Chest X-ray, PA view. Patient: 19 years old, sex M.
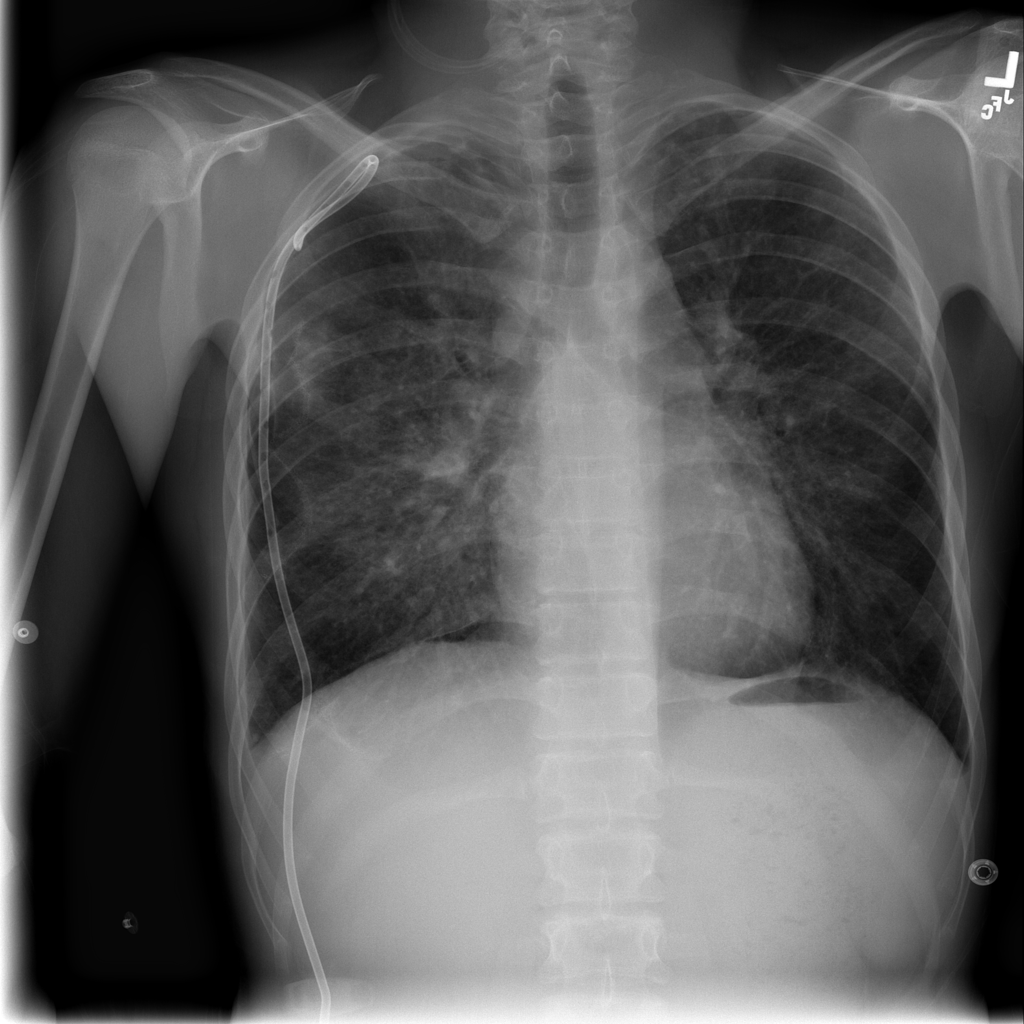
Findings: Infiltration, Nodule, Pneumothorax